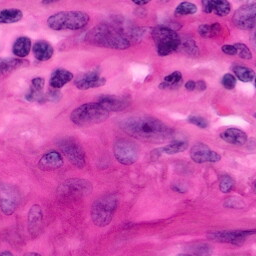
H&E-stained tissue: Pancreatic